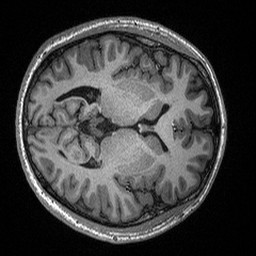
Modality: T1w
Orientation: axial
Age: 24
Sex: male
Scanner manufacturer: siemens
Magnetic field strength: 3 T
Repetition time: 2.3 s
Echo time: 0.00298 s